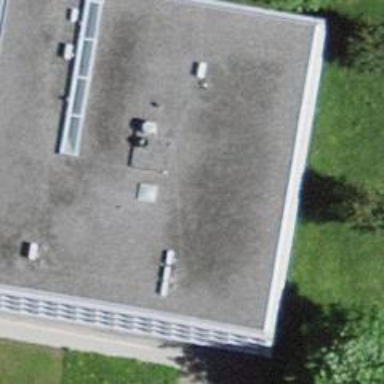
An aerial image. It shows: University building.